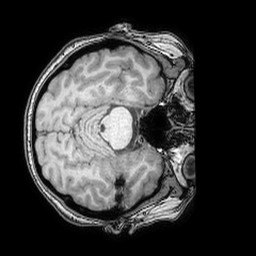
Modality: T1w
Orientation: axial
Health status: ill
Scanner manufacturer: philips
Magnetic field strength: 3 T
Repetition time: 0.007 s
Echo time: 0.0035 s